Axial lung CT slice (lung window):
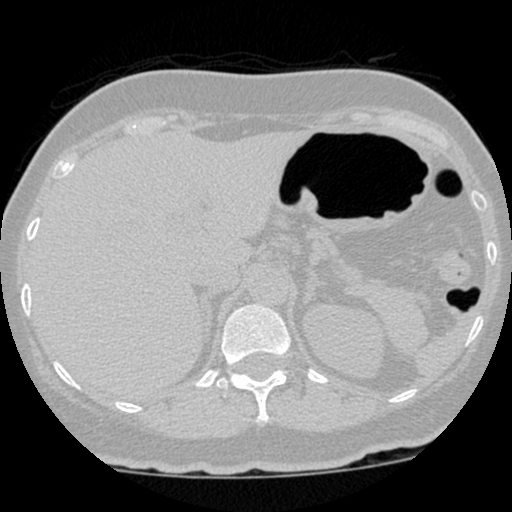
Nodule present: no